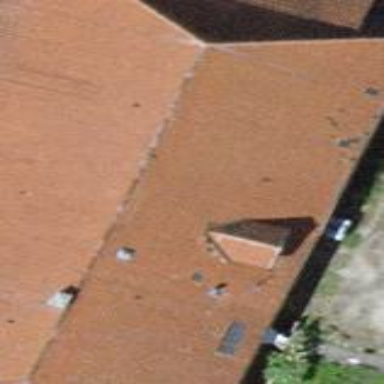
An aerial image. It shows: Farm building.